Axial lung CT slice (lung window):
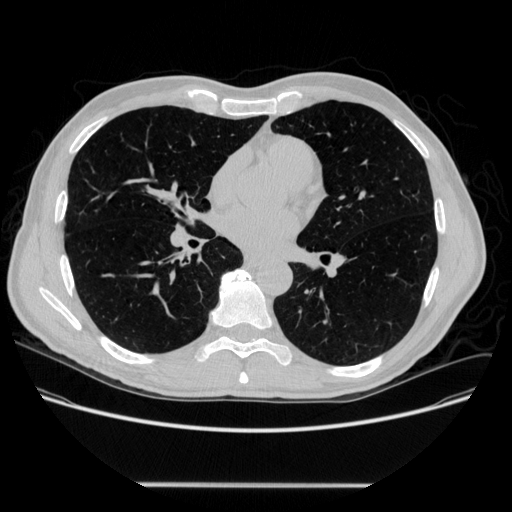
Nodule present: no